Interaction volume radius: 5 \u00c5
Interaction volume height: 20 \u00c5
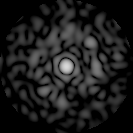
Disorder parameter: 0.7737